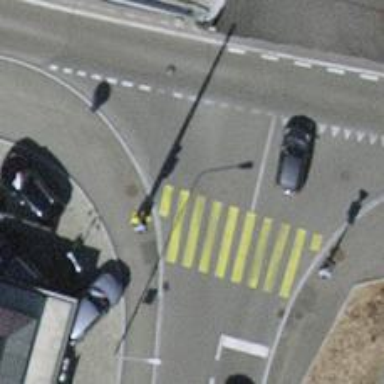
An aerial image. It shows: Zebra crossing with traffic signals.